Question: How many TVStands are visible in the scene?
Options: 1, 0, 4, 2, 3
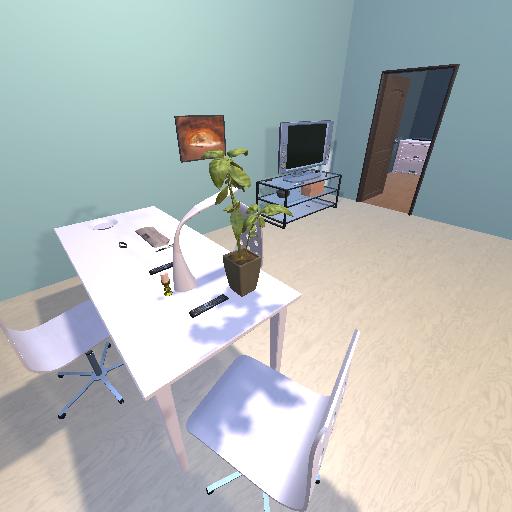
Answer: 1